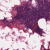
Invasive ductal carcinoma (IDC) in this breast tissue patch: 0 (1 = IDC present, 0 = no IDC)